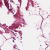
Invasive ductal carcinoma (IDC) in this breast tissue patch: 0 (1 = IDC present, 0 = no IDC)